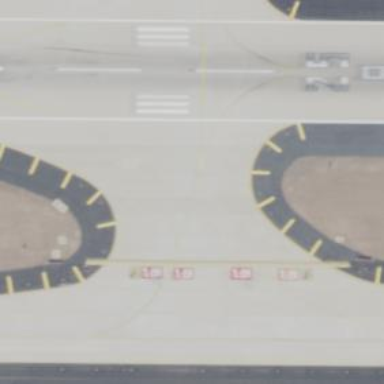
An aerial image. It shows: Image of taxiway at airport.